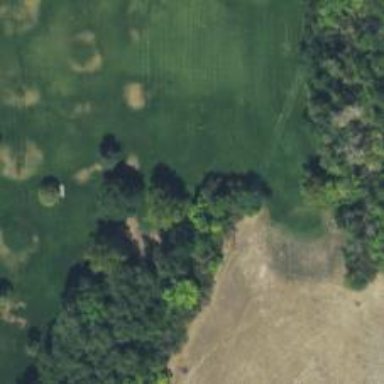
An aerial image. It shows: Disc golf tee.